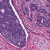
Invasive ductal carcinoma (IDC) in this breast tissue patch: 0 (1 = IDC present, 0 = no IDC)